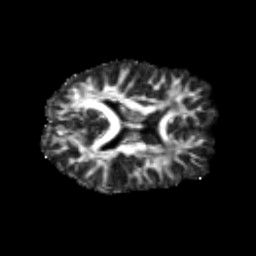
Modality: FA
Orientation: axial
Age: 26
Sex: female
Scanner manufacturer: siemens
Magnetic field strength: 3 T
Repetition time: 3.5 s
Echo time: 0.125 s